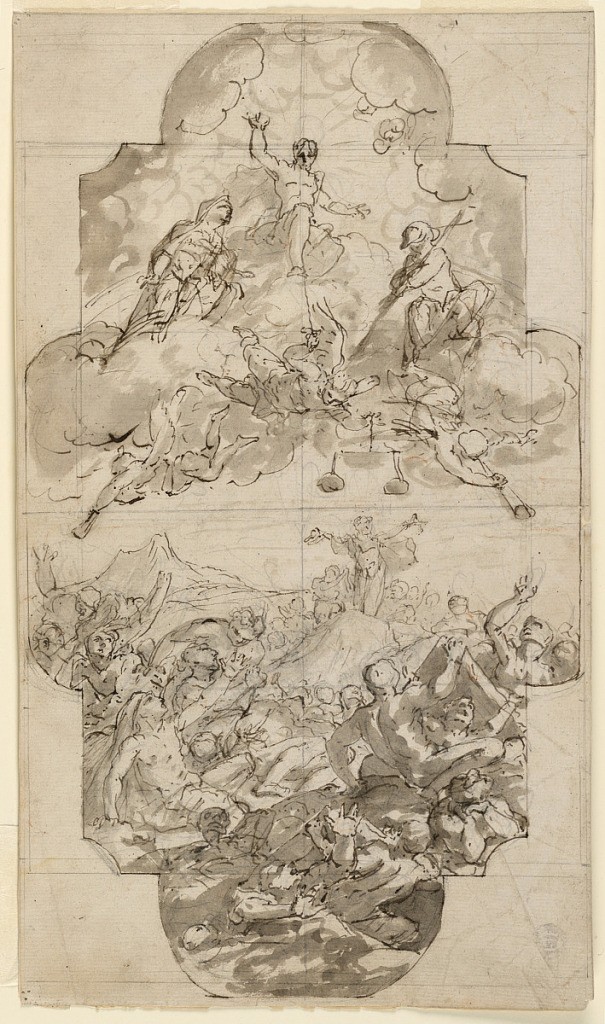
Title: Design for a Ceiling in a Church
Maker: Matthäus Günther, German, 1705 – 1788
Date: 1700–1750
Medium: Pen and black ink, brush and brown and black washes on off-white laid paper, laid down
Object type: Drawing
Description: Shows Christ in glory flanked by two figures (Mary and John) above. Below, figures appear to be raised from the dead. Subject could possibly be a Last Judgment, or The Descent into Hell"